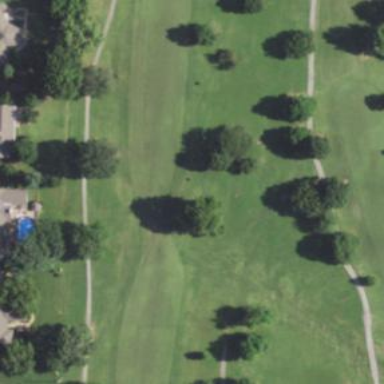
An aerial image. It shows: Area with grass used as rough in golf course.